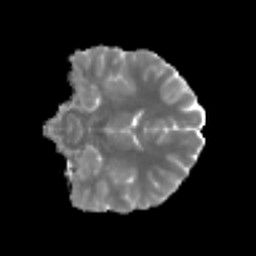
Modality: MD
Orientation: coronal
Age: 24
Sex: female
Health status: healthy
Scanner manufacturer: siemens
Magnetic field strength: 3 T
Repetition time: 3.6 s
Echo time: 0.092 s